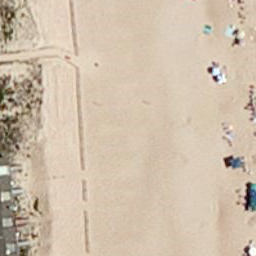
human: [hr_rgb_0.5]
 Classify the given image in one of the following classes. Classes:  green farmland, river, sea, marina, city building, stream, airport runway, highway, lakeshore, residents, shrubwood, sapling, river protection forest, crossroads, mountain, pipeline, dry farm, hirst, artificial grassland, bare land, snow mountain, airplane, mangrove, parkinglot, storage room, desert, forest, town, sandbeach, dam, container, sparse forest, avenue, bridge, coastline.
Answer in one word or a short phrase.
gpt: sandbeach